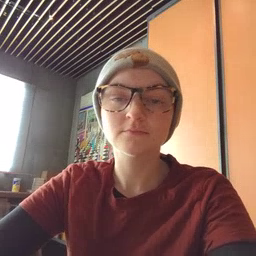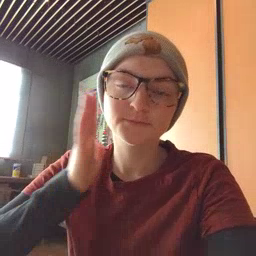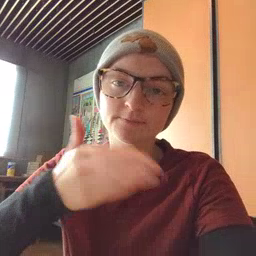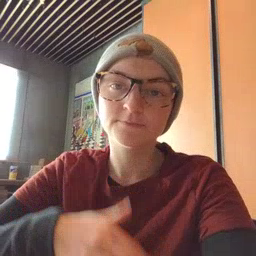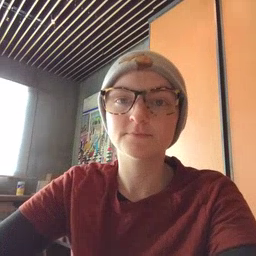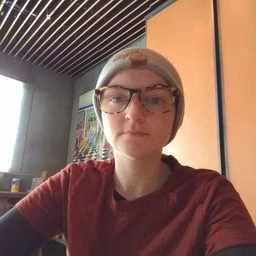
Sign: bedroom